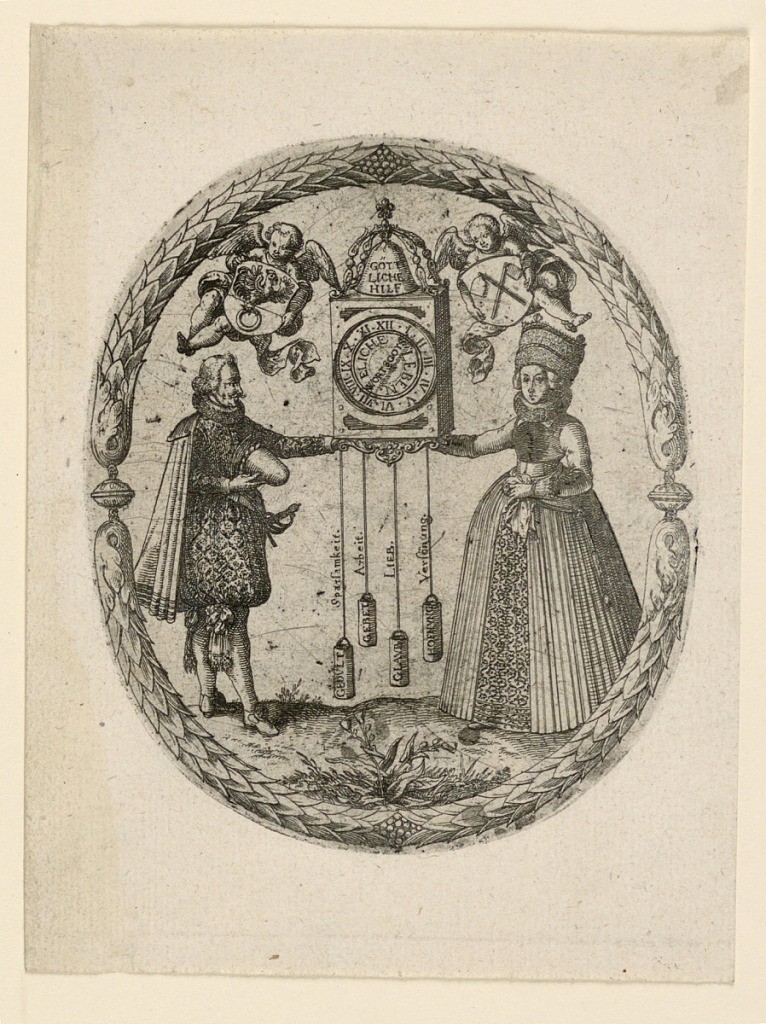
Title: Allegorical representation of the wedding of a member of the von Ringles family in Strasburg with a von Hengel
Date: ca. 1590
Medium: Black ink on white paper
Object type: Print
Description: Vertical oval within vertical rectangle. A man at left and a woman at right hold a clock at center. Over man's head a genius holds a shield with a rooster on a ring; over the woman's head another holds a shield with two crossed hoes. Conventionalized leaf border.